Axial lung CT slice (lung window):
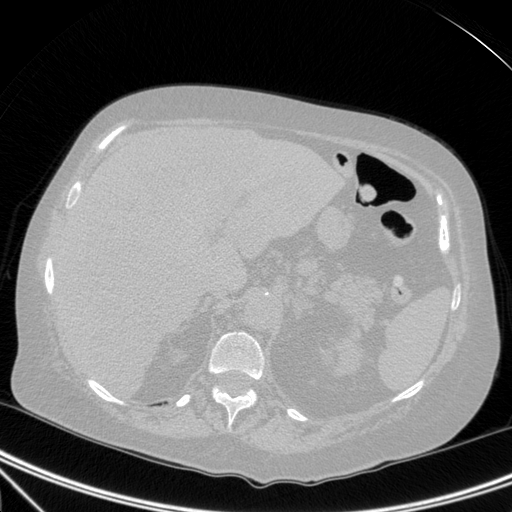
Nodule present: no